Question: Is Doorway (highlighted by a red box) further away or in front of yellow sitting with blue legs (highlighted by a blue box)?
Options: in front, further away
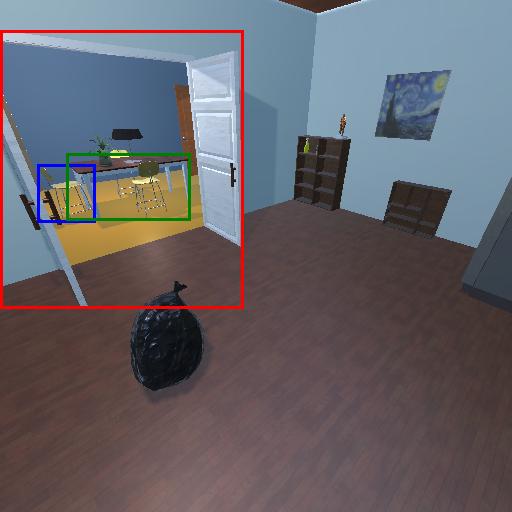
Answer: in front